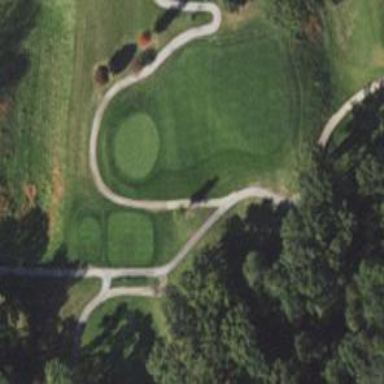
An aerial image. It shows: Golf hole.